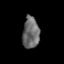
Tissue: lung
Cell type: Fibroblasts
Senescence score: 0.2184
Nuclear area (px): 513
Mean DAPI intensity: 106.653